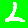
Digit: 2